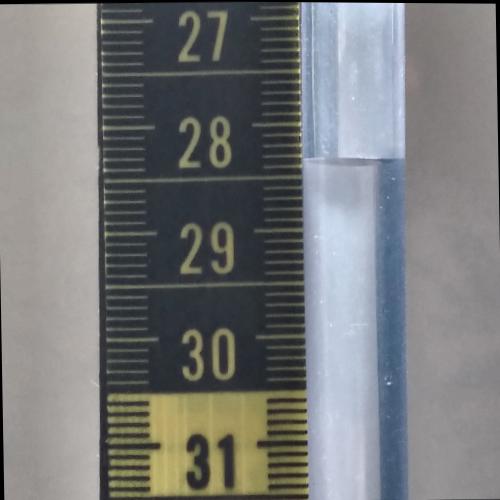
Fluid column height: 28.3 cm